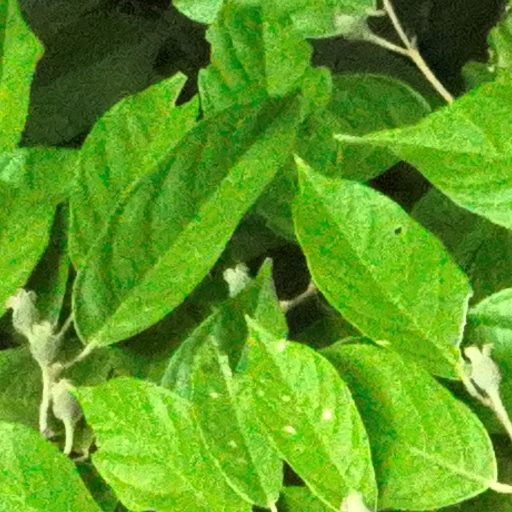
Species: Quararibea stenophylla
GBIF accepted scientific name: Quararibea stenophylla
Crown area (m\u00b2): 99.751